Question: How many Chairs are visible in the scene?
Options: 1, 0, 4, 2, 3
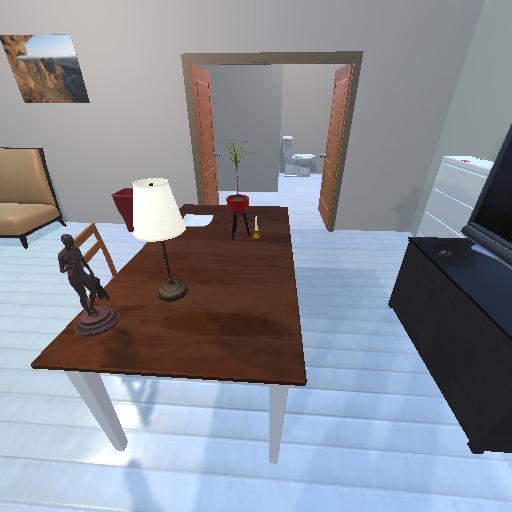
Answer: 1